Current action and preconditions to check: trajectory_clear

Your task: For each precondition in the list above, predict whether it will hold at this action.

Consider the current scene as observed from the mobile robot's camera, and analyze the predicted future states of all dynamic agents (e.g., people, animals, vehicles, or any moving entities) within the NEXT SECOND.

IMPORTANT: Only answer "very likely" if you are absolutely certain—based on strong, clear evidence—that a dynamic agent will violate the precondition in the predicted future state. Do NOT answer "very likely" for unlikely, ambiguous, or low-probability risks.

Ask yourself for each precondition: Is there a high probability, with clear and convincing evidence, that the predicted future states of any dynamic agent will interfere with the predicted future state of the currently executing action within the NEXT SECOND, causing that precondition to fail?

Assess the risk level based on these predictions. Use "likely" or "very likely" if motions create a clear risk of interference.

Use "neutral" or "improbable" if agents are nearby but their predicted paths are clearly diverging or non-conflicting.

Failure Risk Categories: "very improbable", "improbable", "neutral", "likely", "very likely"

Answer Format: Output ONLY the probability_of_failure value from these categories: "very improbable", "improbable", "neutral", "likely", "very likely"

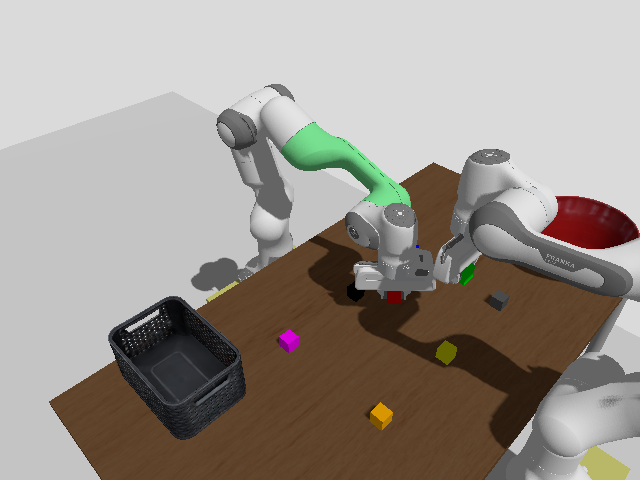

Answer: neutral